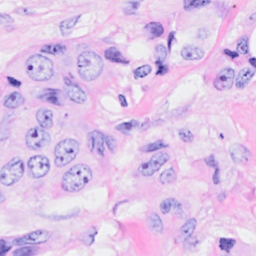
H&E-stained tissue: Breast